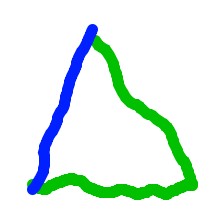
Shape: triangle